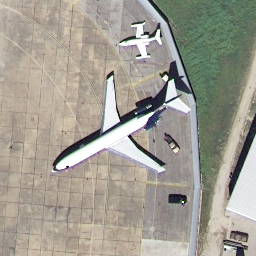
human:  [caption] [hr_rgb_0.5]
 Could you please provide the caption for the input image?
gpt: Large planes and small planes are both at the airport.

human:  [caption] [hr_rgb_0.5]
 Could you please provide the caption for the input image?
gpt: There is a big plane and a small plane in the airport.

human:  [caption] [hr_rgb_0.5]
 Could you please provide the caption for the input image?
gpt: Large and small planes at the airport.

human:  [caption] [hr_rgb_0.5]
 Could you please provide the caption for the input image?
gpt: A big plane and a small plane are at the airport.

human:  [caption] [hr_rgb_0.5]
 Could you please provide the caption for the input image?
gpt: A big plane and a small plane at the airport.